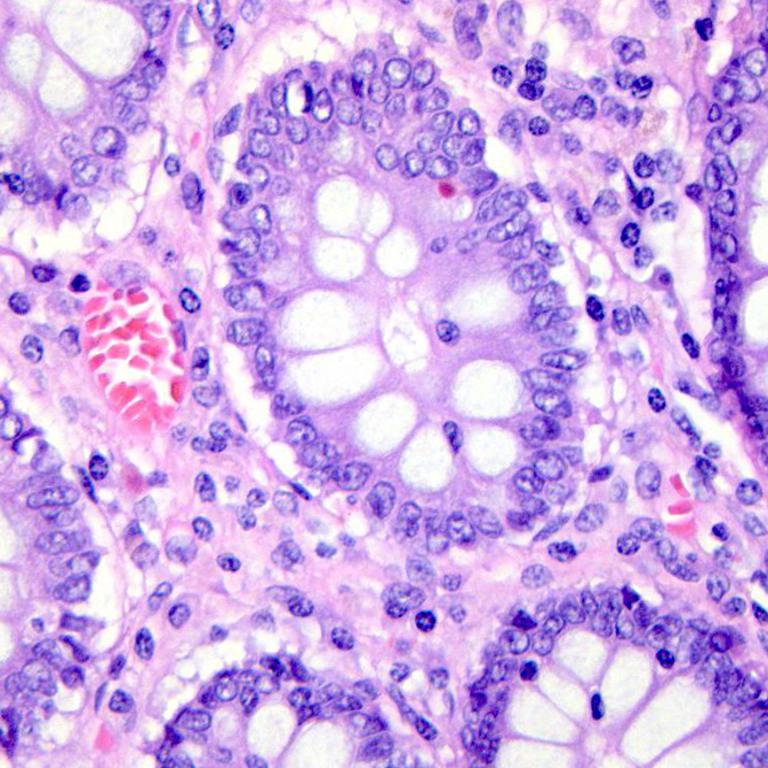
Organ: colon
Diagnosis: benign